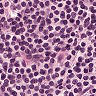
Metastatic tissue present: no